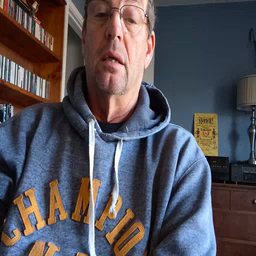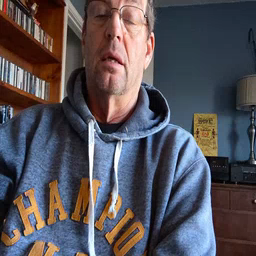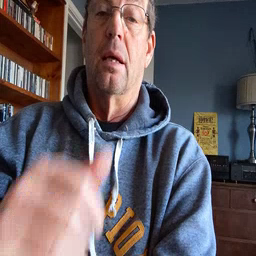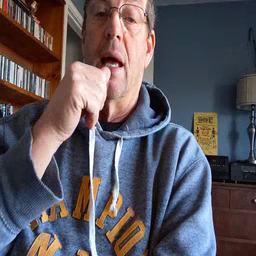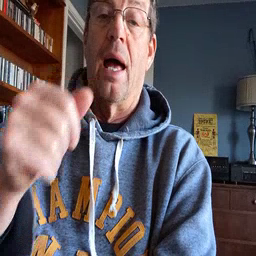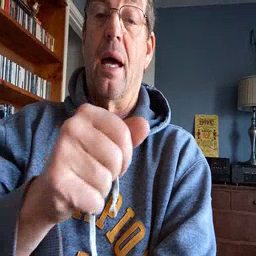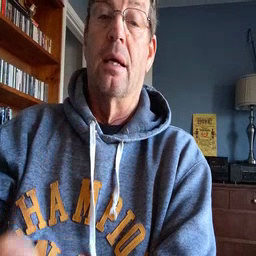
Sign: hide